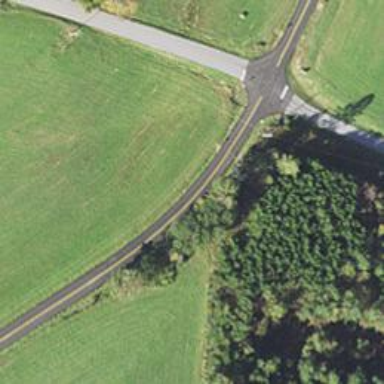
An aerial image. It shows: Secondary road.